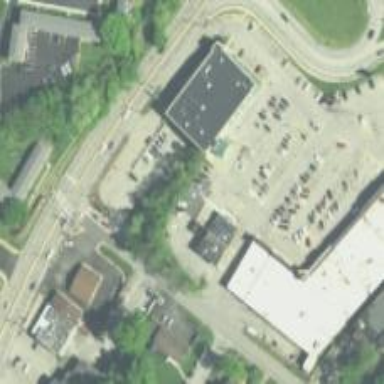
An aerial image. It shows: Retail area.